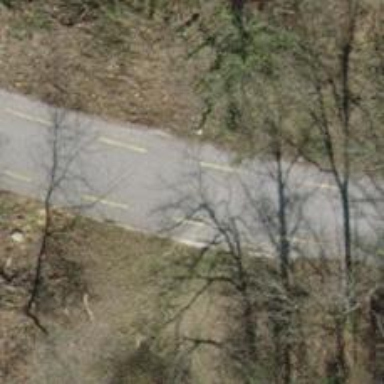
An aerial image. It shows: Unclassified road.